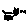
Label: cat